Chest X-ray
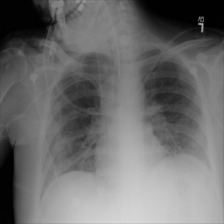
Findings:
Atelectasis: negative
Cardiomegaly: negative
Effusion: negative
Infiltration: positive
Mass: negative
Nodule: negative
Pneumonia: positive
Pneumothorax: negative
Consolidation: negative
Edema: positive
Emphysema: negative
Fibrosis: negative
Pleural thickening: negative
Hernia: negative